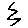
Label: zigzag